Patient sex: M
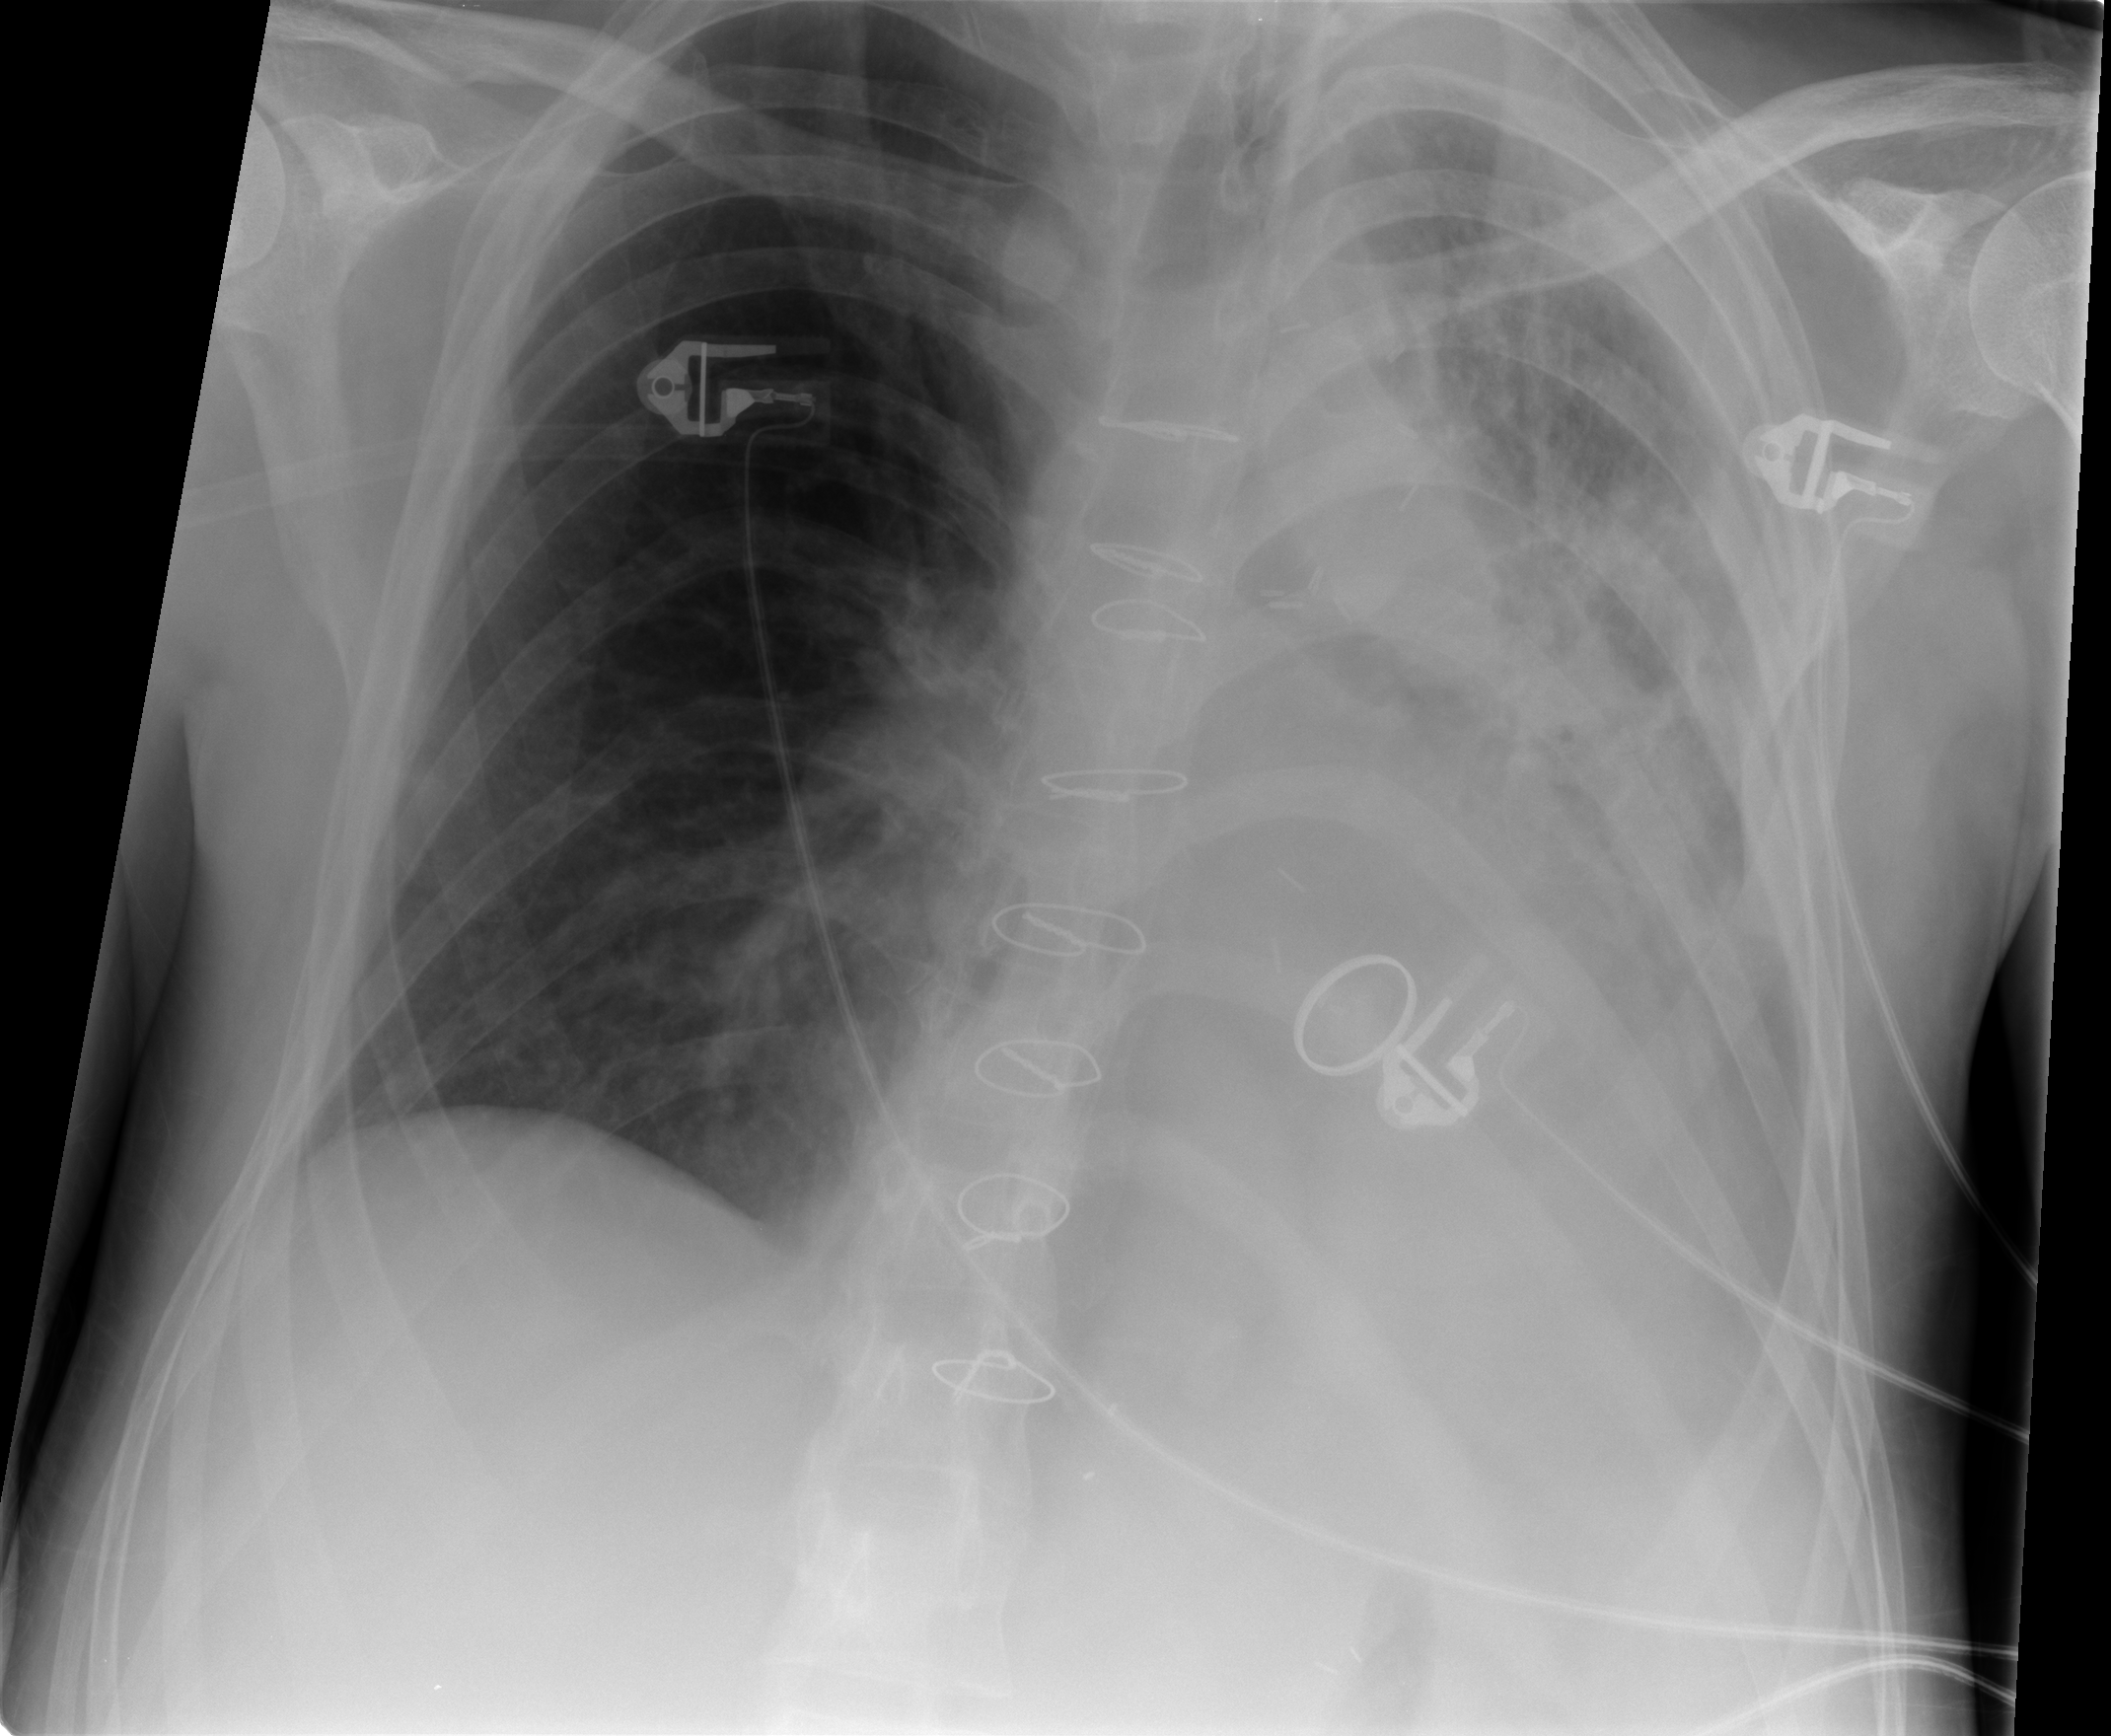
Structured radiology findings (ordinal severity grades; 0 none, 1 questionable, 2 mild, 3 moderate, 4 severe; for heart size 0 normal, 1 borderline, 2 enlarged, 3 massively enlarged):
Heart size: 3
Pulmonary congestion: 2
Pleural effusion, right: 0
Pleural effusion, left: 2
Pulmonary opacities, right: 0
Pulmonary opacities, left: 3
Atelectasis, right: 1
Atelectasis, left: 3